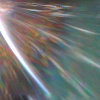
Label: sunburn